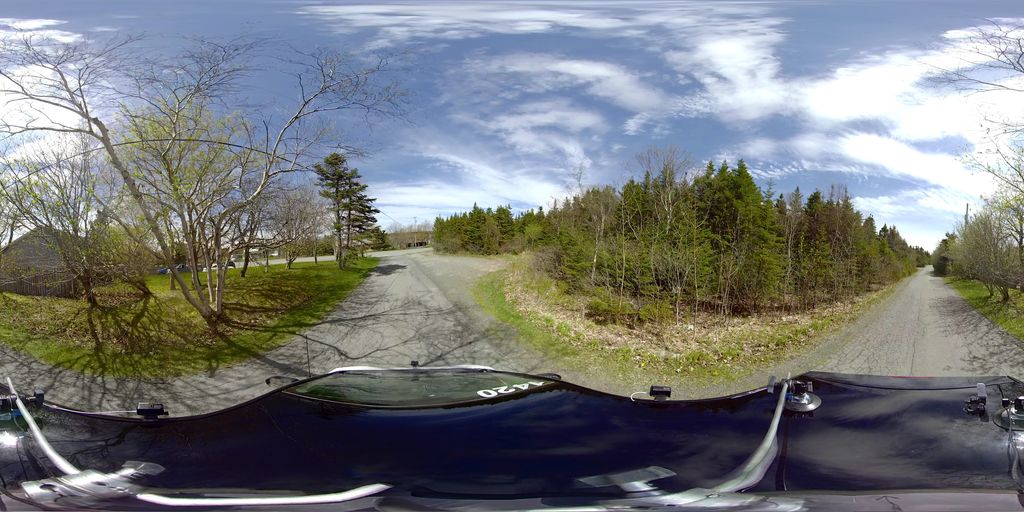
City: st_johns